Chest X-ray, AP view. Patient: 59 years old, sex M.
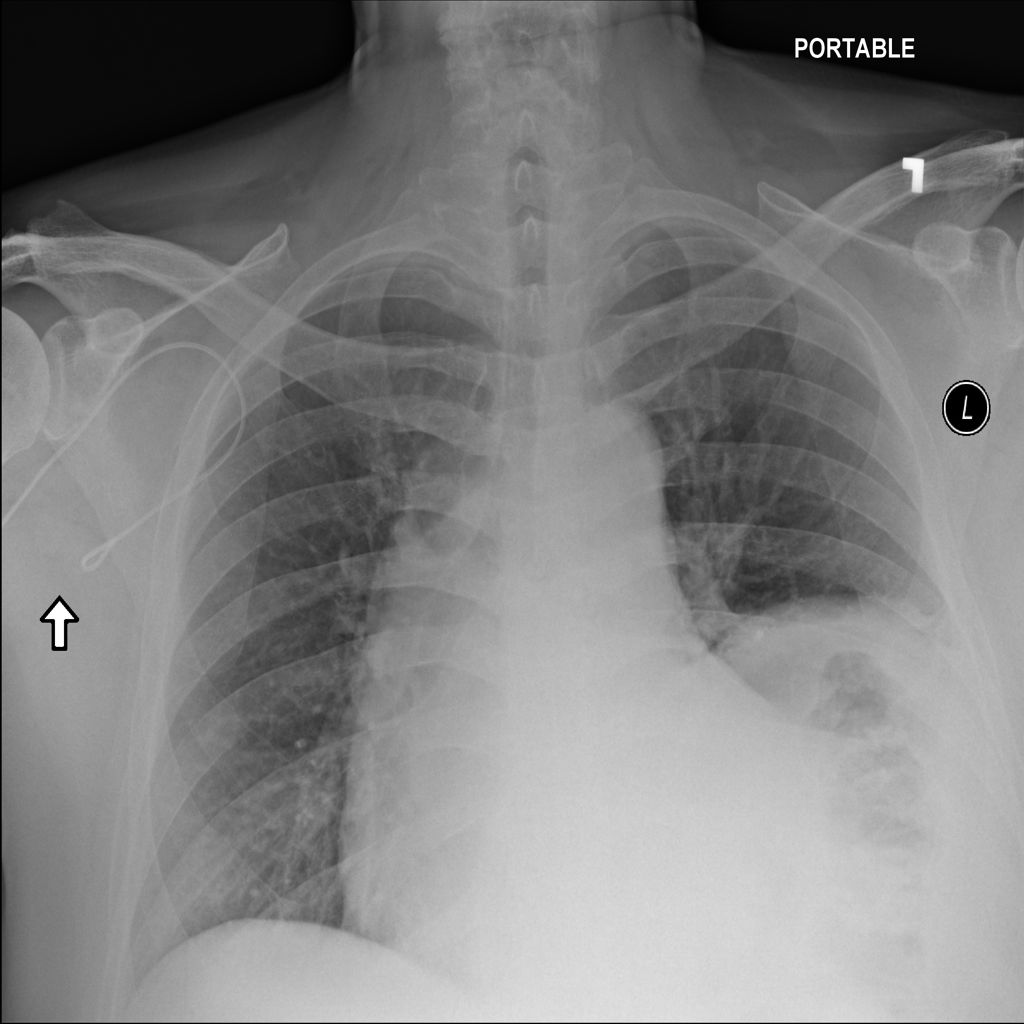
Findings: Atelectasis